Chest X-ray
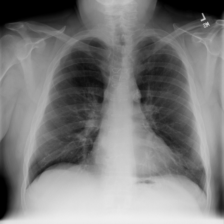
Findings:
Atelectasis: negative
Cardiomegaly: negative
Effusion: negative
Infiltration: negative
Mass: negative
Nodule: negative
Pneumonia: negative
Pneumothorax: negative
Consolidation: negative
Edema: negative
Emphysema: negative
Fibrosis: negative
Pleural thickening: negative
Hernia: negative